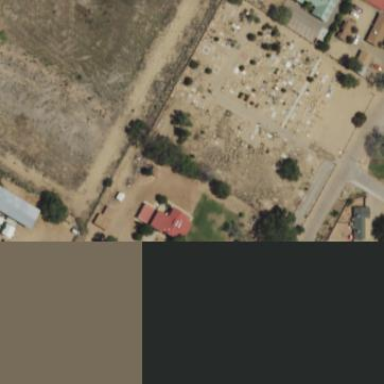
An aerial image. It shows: Cemetery.